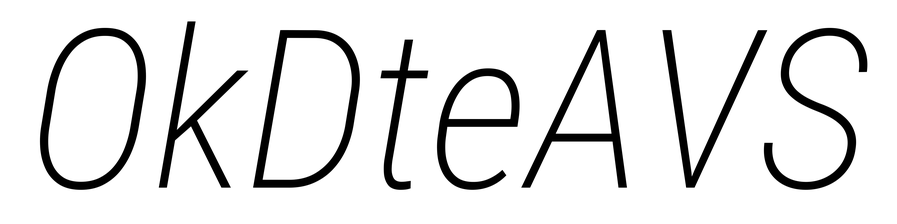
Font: Roboto-Italic_Condensed_ExtraLight_Italic